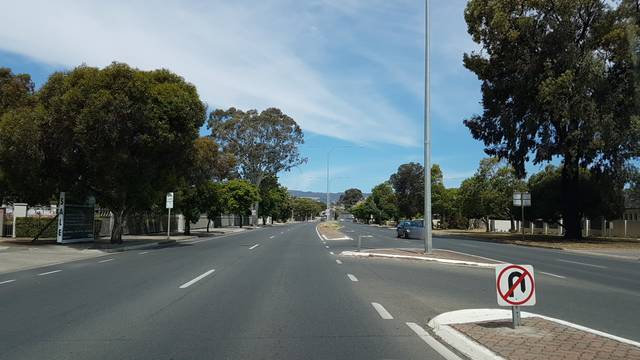
Region: Australia
Coordinates: -34.893, 138.634